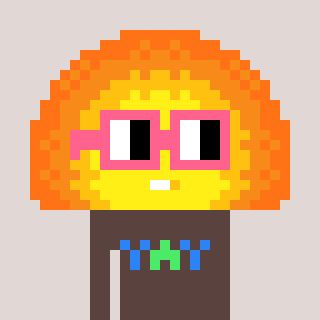
a pixel art character with square pink glasses, a sunset-shaped head and a darkbrown-colored body on a warm background